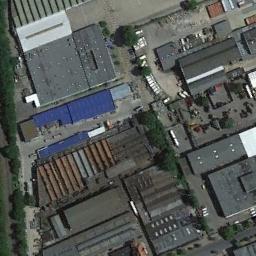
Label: industrial_area